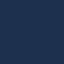
Land use / land cover class: SeaLake